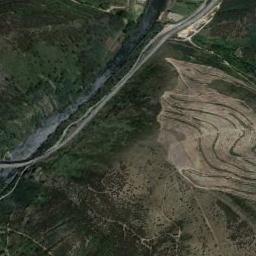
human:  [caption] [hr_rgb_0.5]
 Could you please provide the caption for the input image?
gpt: The river goes through bareland and green trees .

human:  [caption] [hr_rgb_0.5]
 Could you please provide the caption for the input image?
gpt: A straight turquoise river with green mountains, Green and tan mixed fields on both sides of the bank .

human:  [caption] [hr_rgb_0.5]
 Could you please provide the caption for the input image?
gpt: The blue river goes through the mountainous area covered with vegetation and some terraces are next to the river .

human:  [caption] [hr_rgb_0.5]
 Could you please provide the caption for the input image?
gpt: The river is surrounded by trees .

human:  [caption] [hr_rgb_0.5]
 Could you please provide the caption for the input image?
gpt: There are some green forests and meadows near the river .